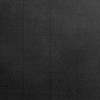
Atmospheric dust classification: dusty